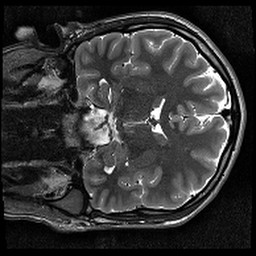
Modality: T2w
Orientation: coronal